Question: I want to design the following UI. Can anybody give me an example or suggest some source code for implementation?

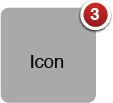
Answer: <URL>
About showing the badge on application icon, this is not possible, because this is not android way of showing notifications. The android framework supports handling notifications using <URL>